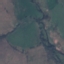
Land use / land cover class: HerbaceousVegetation